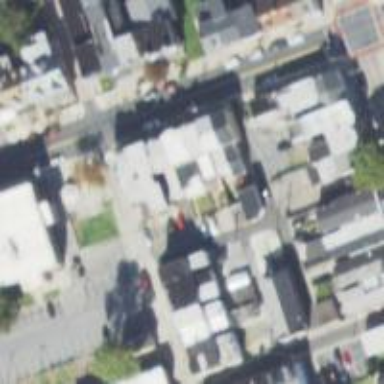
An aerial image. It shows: Alleyway designated as service road.